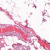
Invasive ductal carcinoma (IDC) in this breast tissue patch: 0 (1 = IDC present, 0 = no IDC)